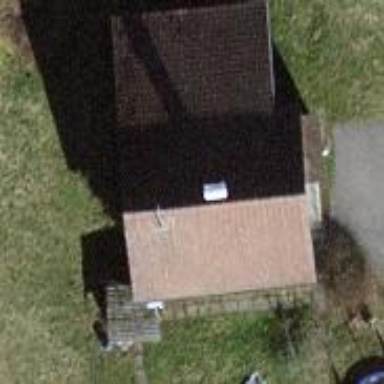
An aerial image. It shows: Detached building.